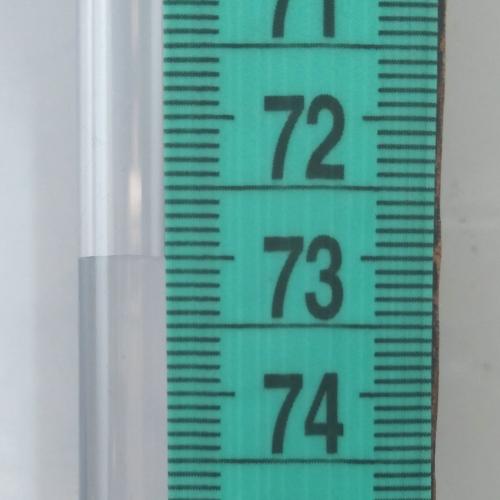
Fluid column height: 73.0 cm